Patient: sex F, age 82
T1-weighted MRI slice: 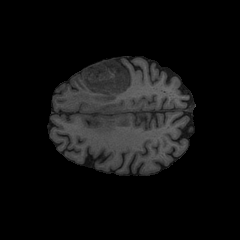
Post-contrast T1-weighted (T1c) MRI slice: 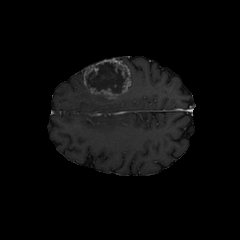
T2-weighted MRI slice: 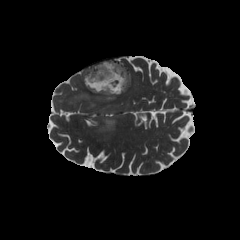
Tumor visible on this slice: yes
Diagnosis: Glioblastoma, IDH-wildtype
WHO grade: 4